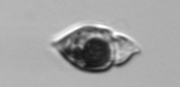
Label: Amphidinium